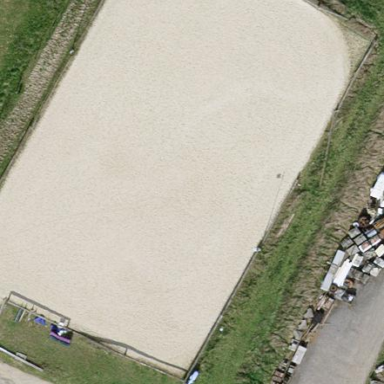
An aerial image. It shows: Equestrian pitch used for leisure and sports activities.